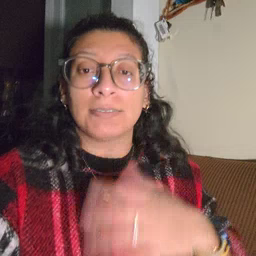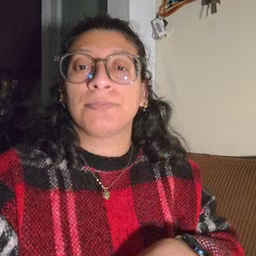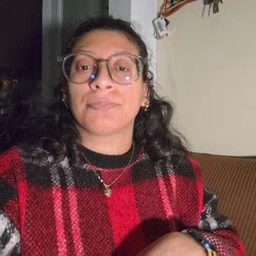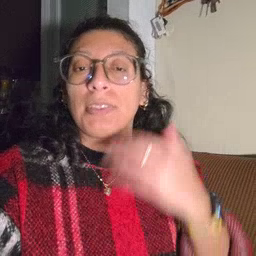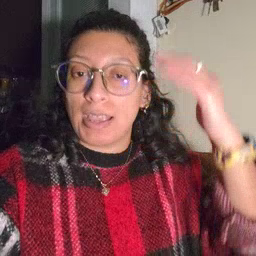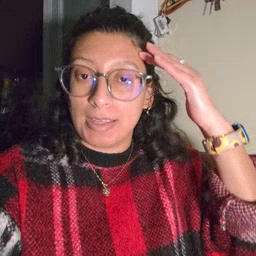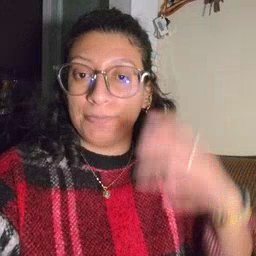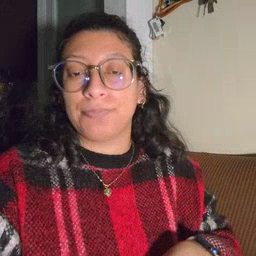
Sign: head